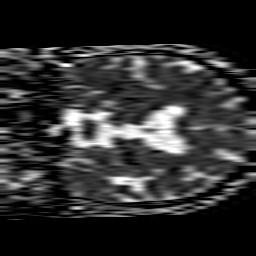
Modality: ADC
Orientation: coronal
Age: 85
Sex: male
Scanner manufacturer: philips
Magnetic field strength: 1.5 T
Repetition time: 3.542 s
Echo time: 0.09411 s